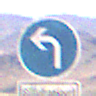
Verkehrszeichen: VorgeschriebeneFahrtrichtungLinks
Zusatzzeichen unten: BesondereFahrzeugeUndTransportgueter12
Umgebung: Outdoor, Nature
Tageszeit: Midday
Wetter: Clear
Licht: Natural
Jahreszeit: NotSpecified
Kontrast: HighContrast